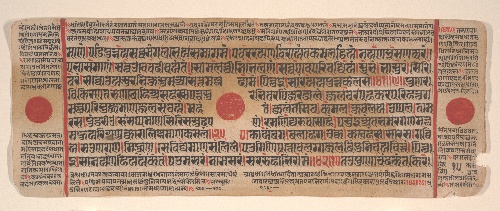
Artist: Bhadrabahu
Artist bio: Indian, died ca. 356 BCE
Date: 15th century
Object type: Folio
Classification: Paintings
Medium: Ink, opaque watercolor, and gold on paper
Culture: India (Gujarat)
Dimensions: (Average size .1–.71): 4 1/2 x 11 3/8 in. (11.4 x 28.9 cm)
Department: Asian Art
Credit line: Bequest of Cora Timken Burnett, 1956
Accession year: 1957
Repository: Metropolitan Museum of Art, New York, NY